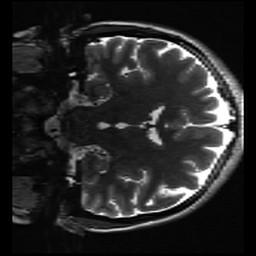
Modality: inplaneT2
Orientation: coronal